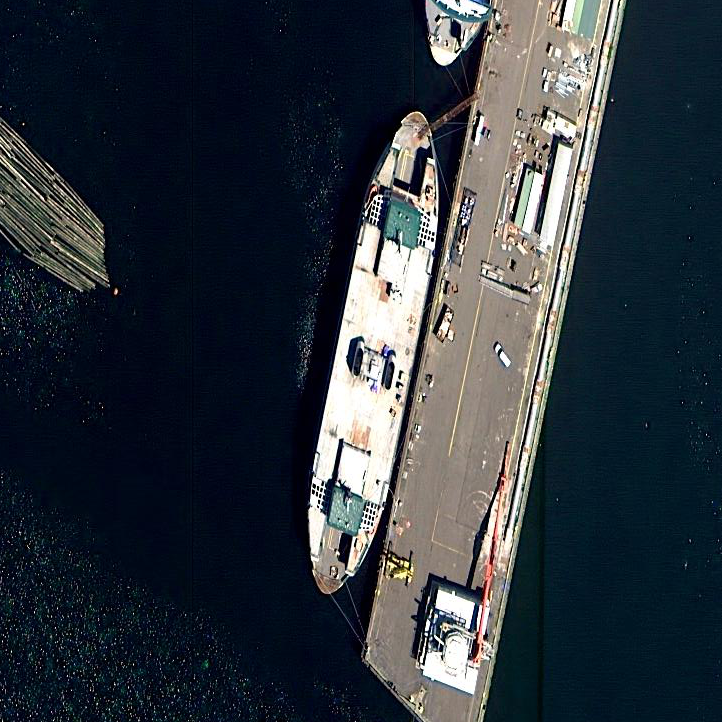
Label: Cargo_ship